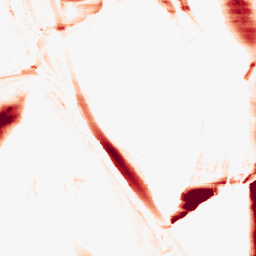
Category: morphological
Decomposition family: morphological_ellipse
Decomposition parameters: operation: opening
width: 5
height: 50
Upsampling method: cubic_catmull_rom
Upsampling parameters: scale: 8
Upsampling scale: 8